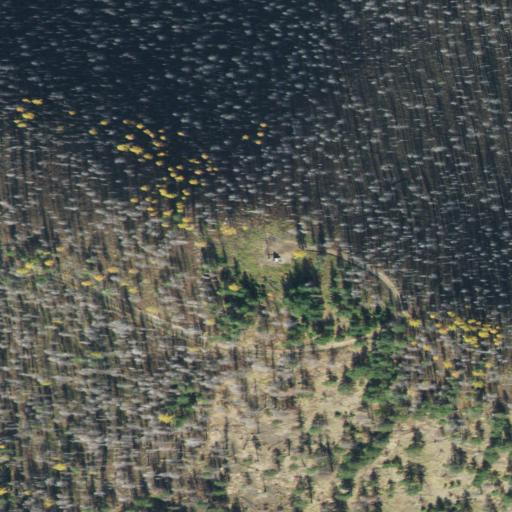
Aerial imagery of mountain in Idaho named Faset Peak containing grassland, shrub, and evergreen forest